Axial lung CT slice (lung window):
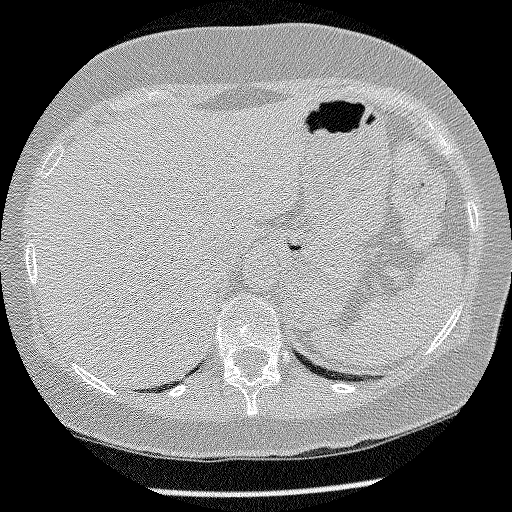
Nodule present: no